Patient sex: M
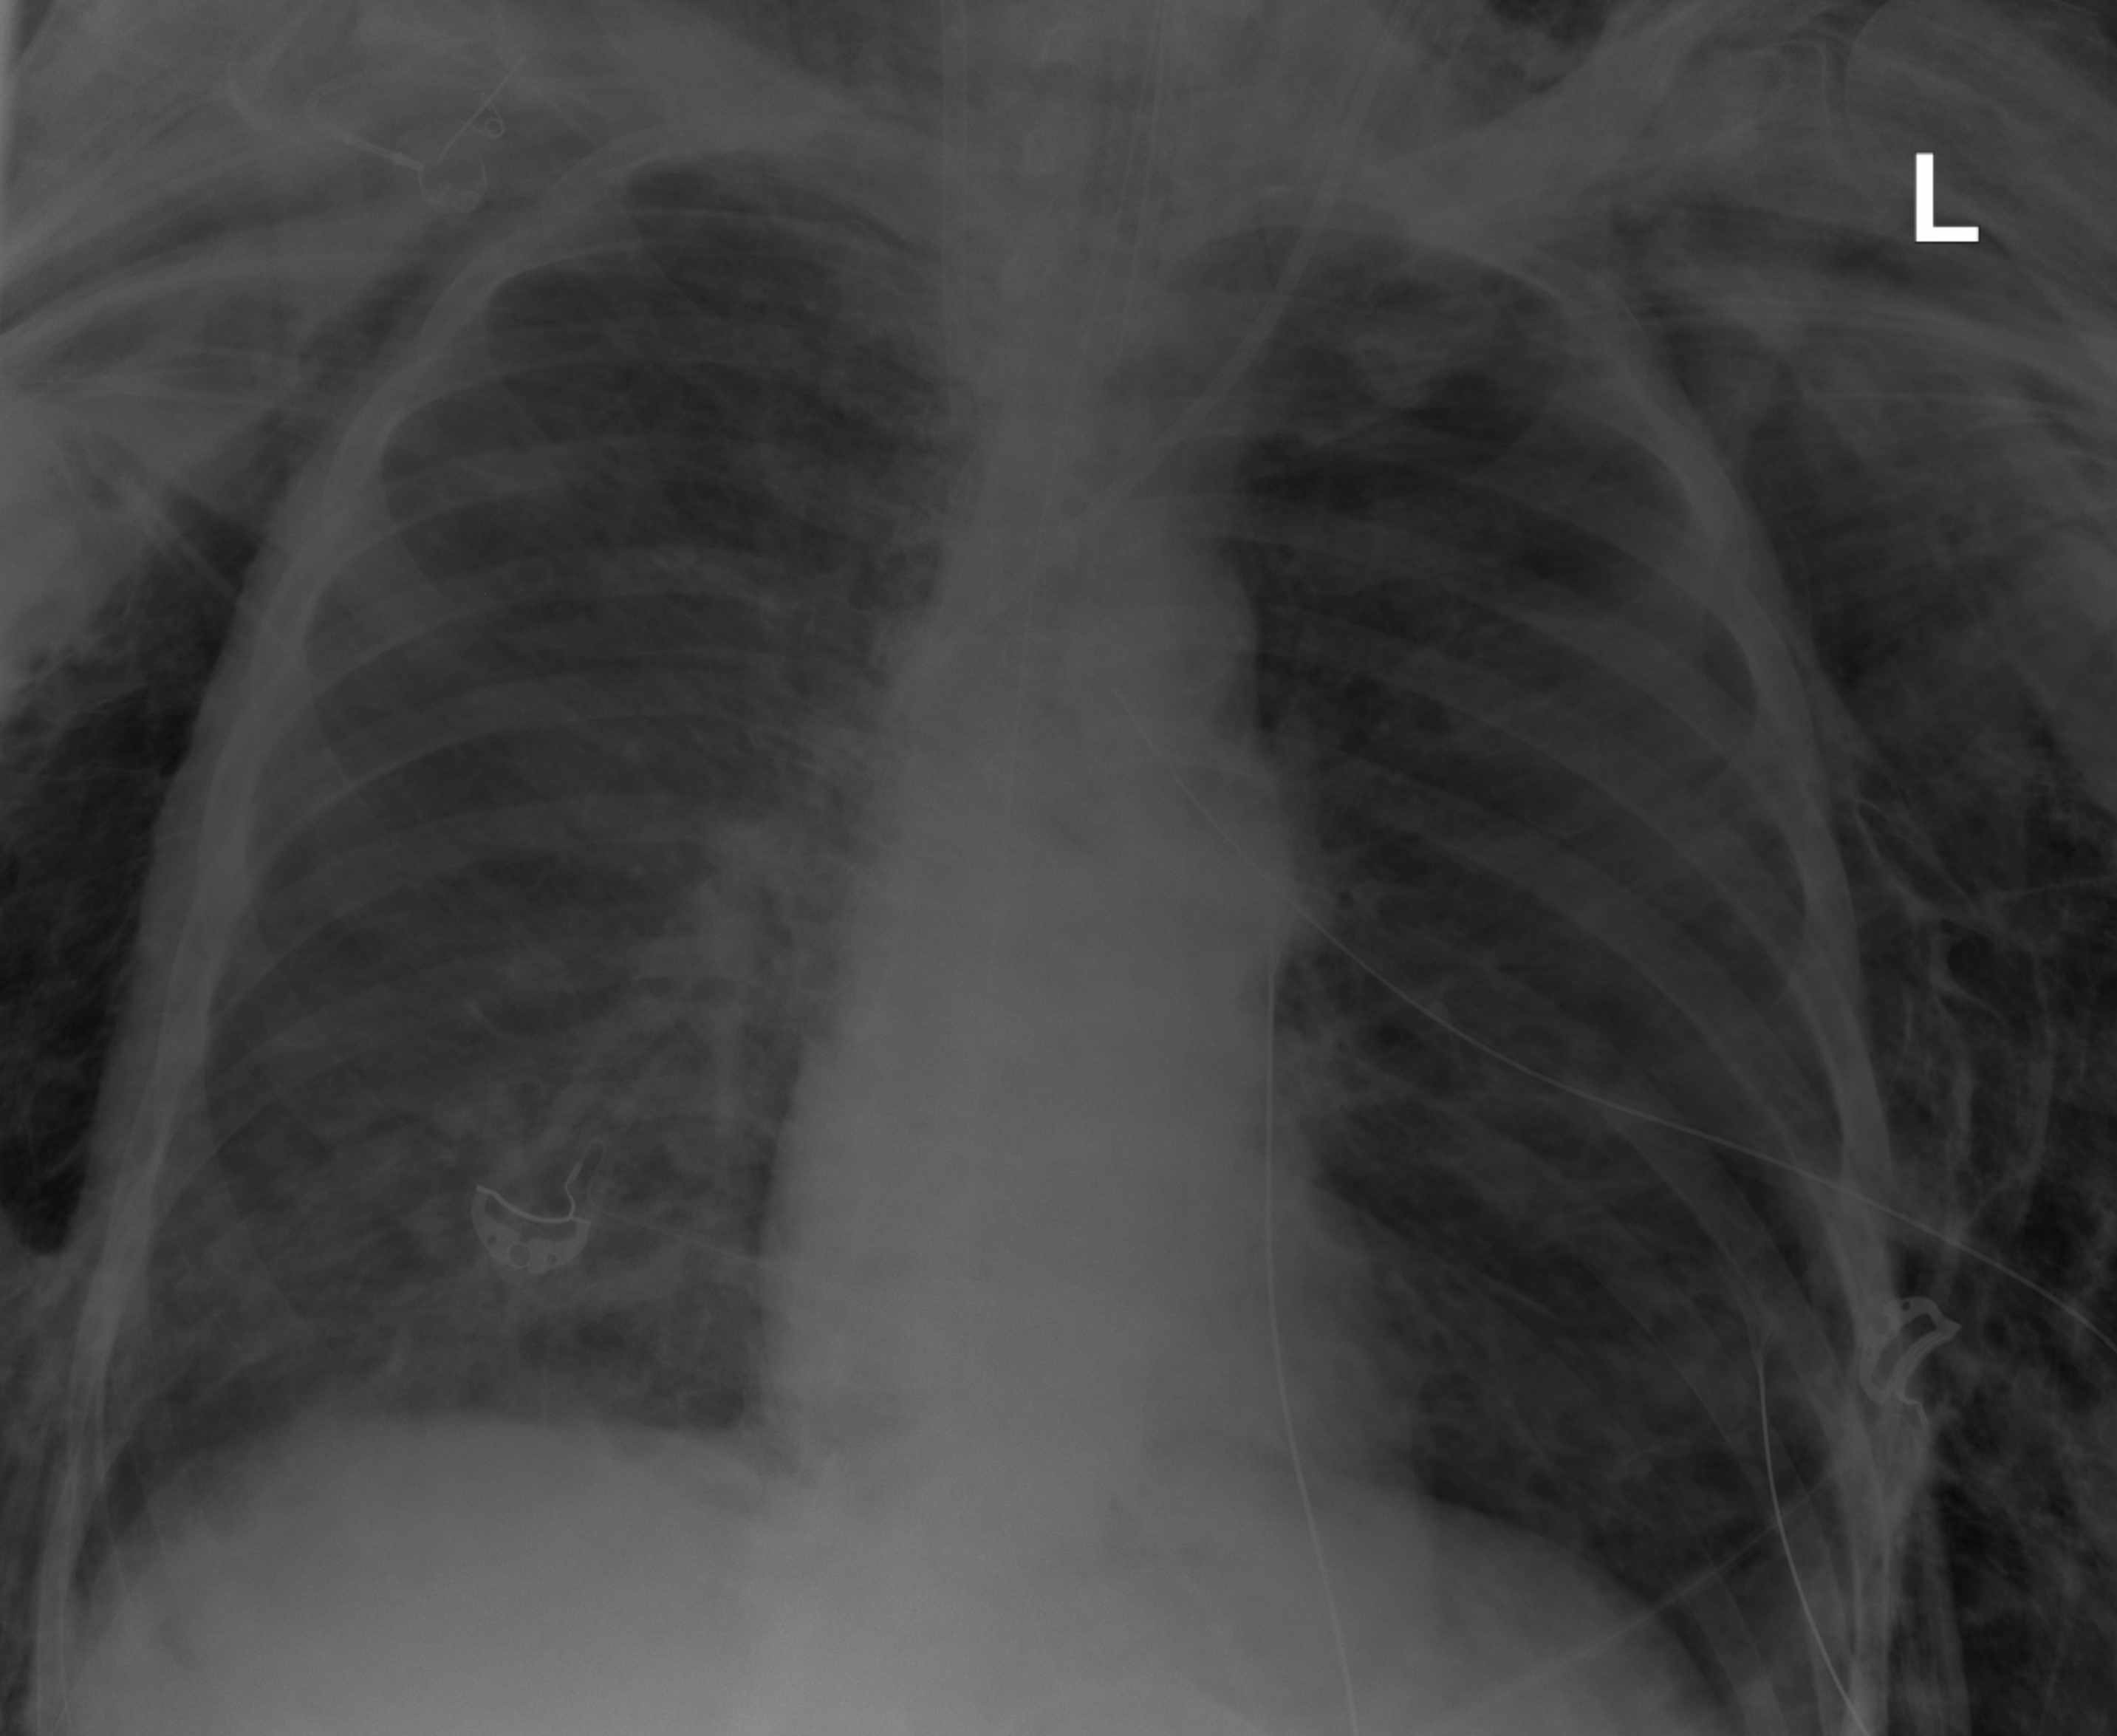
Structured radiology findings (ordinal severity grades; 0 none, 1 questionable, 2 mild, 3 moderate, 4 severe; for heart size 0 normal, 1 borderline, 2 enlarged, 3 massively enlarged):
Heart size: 0
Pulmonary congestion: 0
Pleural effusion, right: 0
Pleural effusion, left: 0
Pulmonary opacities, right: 2
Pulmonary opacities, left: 0
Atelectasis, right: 0
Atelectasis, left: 0